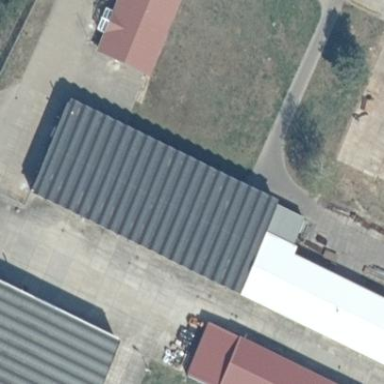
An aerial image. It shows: Industrial building.